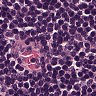
Metastatic tissue present: no